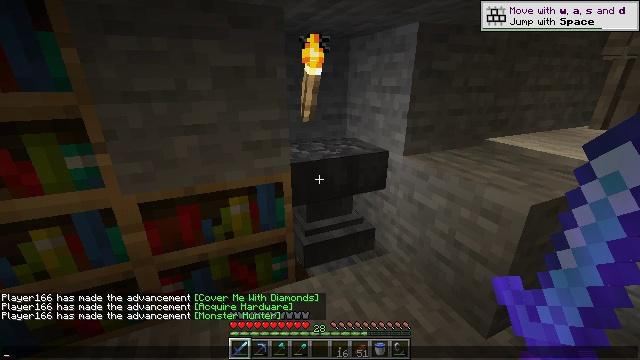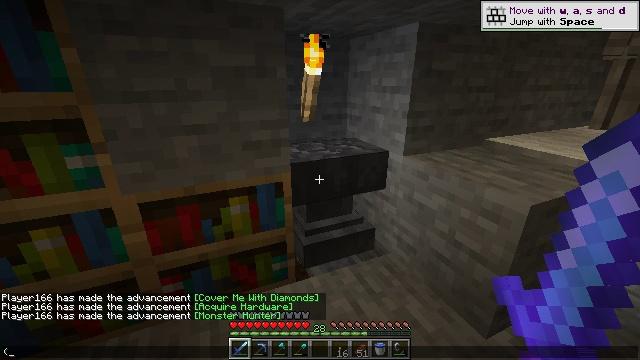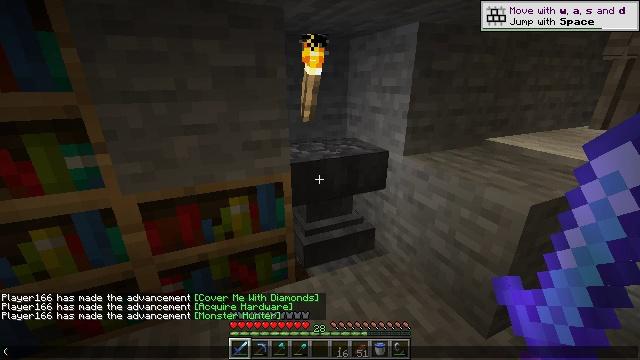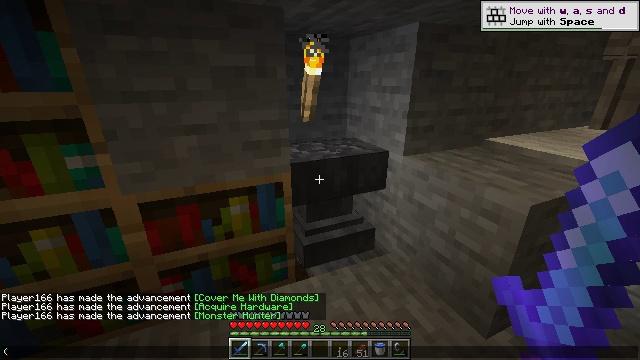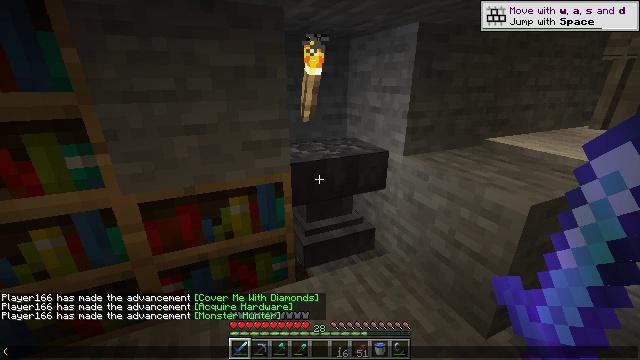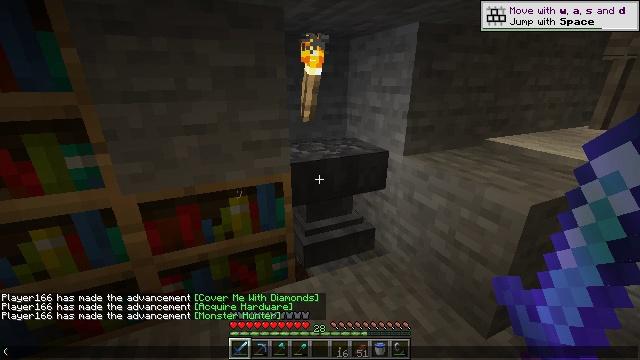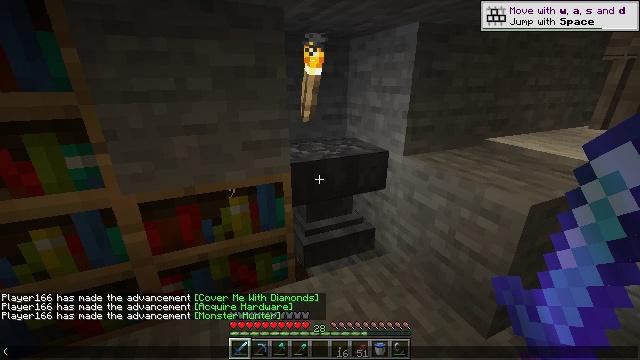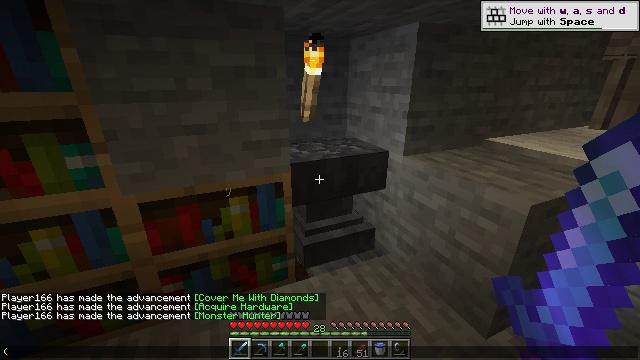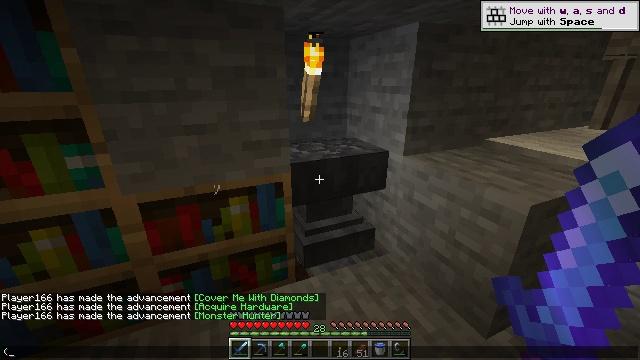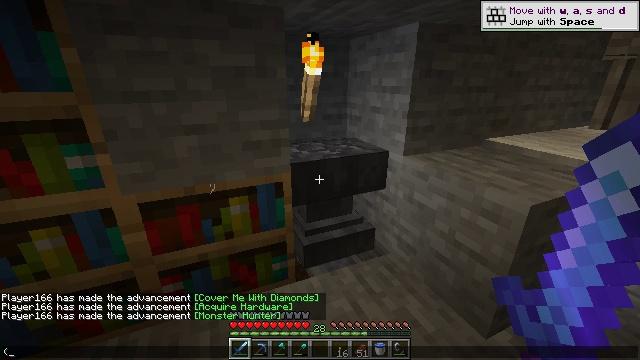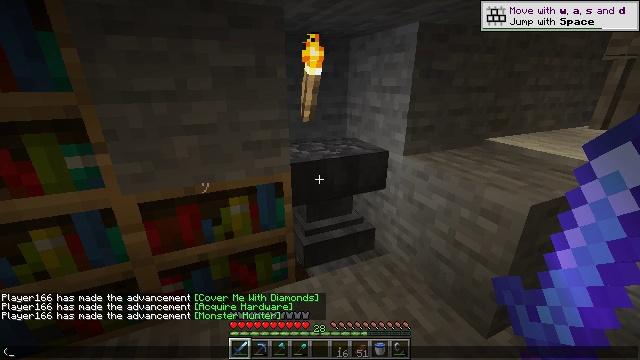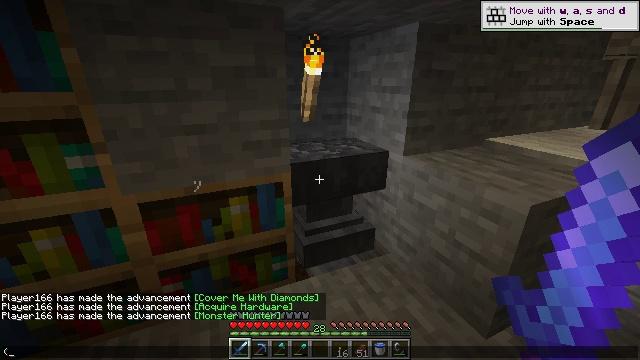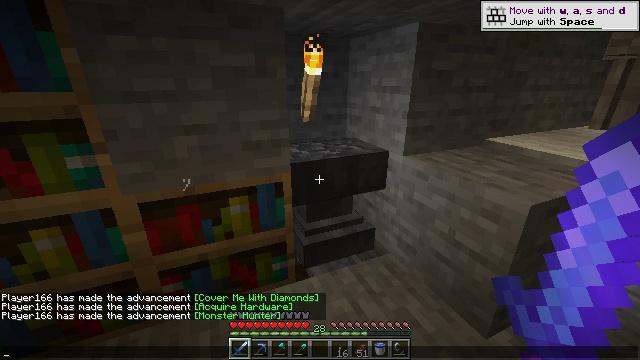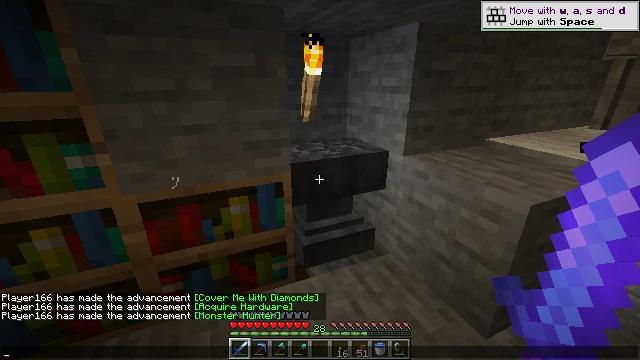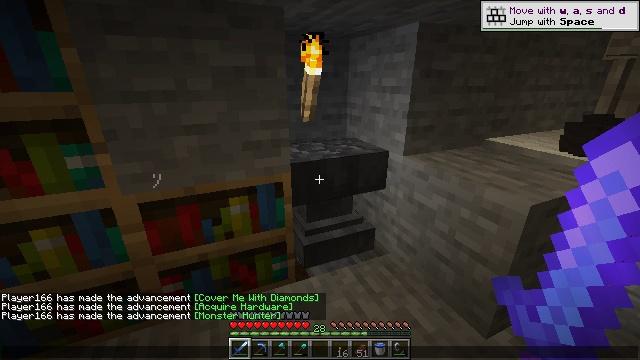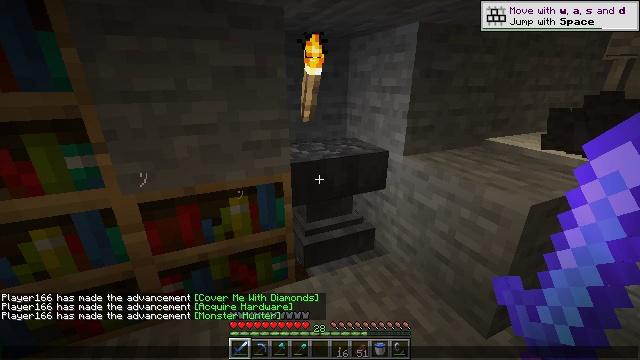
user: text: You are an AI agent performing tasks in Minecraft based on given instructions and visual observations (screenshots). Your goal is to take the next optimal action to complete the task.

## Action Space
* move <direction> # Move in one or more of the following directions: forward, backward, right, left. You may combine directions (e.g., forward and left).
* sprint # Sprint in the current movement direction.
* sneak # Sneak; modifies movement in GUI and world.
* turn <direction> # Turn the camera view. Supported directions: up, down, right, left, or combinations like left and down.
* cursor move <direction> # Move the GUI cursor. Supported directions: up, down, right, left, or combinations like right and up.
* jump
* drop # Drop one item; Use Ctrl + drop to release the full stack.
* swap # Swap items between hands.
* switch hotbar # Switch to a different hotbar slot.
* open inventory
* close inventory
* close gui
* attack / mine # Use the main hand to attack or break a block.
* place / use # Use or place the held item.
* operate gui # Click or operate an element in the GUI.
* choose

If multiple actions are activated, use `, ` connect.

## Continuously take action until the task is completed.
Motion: motion action
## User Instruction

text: Combat the skeleton.
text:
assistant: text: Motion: switch to hotbar 8
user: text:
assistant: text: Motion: switch to hotbar 8
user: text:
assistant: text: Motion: no_op
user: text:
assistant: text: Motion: no_op
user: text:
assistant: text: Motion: no_op
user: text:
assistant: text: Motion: no_op
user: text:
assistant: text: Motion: no_op
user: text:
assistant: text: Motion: no_op
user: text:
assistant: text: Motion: no_op
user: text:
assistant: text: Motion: no_op
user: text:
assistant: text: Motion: no_op
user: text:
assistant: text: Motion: no_op
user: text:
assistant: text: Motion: no_op
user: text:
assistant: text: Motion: no_op
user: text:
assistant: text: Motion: no_op
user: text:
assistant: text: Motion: no_op
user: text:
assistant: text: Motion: switch to hotbar 7
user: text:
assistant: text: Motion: switch to hotbar 7
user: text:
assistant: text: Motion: no_op
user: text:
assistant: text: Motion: no_op
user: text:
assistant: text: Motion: no_op
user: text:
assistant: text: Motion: move back
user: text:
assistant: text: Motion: move back
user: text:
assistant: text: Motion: no_op
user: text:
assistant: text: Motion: no_op
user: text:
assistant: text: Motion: no_op
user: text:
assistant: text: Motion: no_op
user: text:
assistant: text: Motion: no_op
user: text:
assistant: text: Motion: no_op
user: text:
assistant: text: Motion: no_op